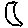
Label: moon